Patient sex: M
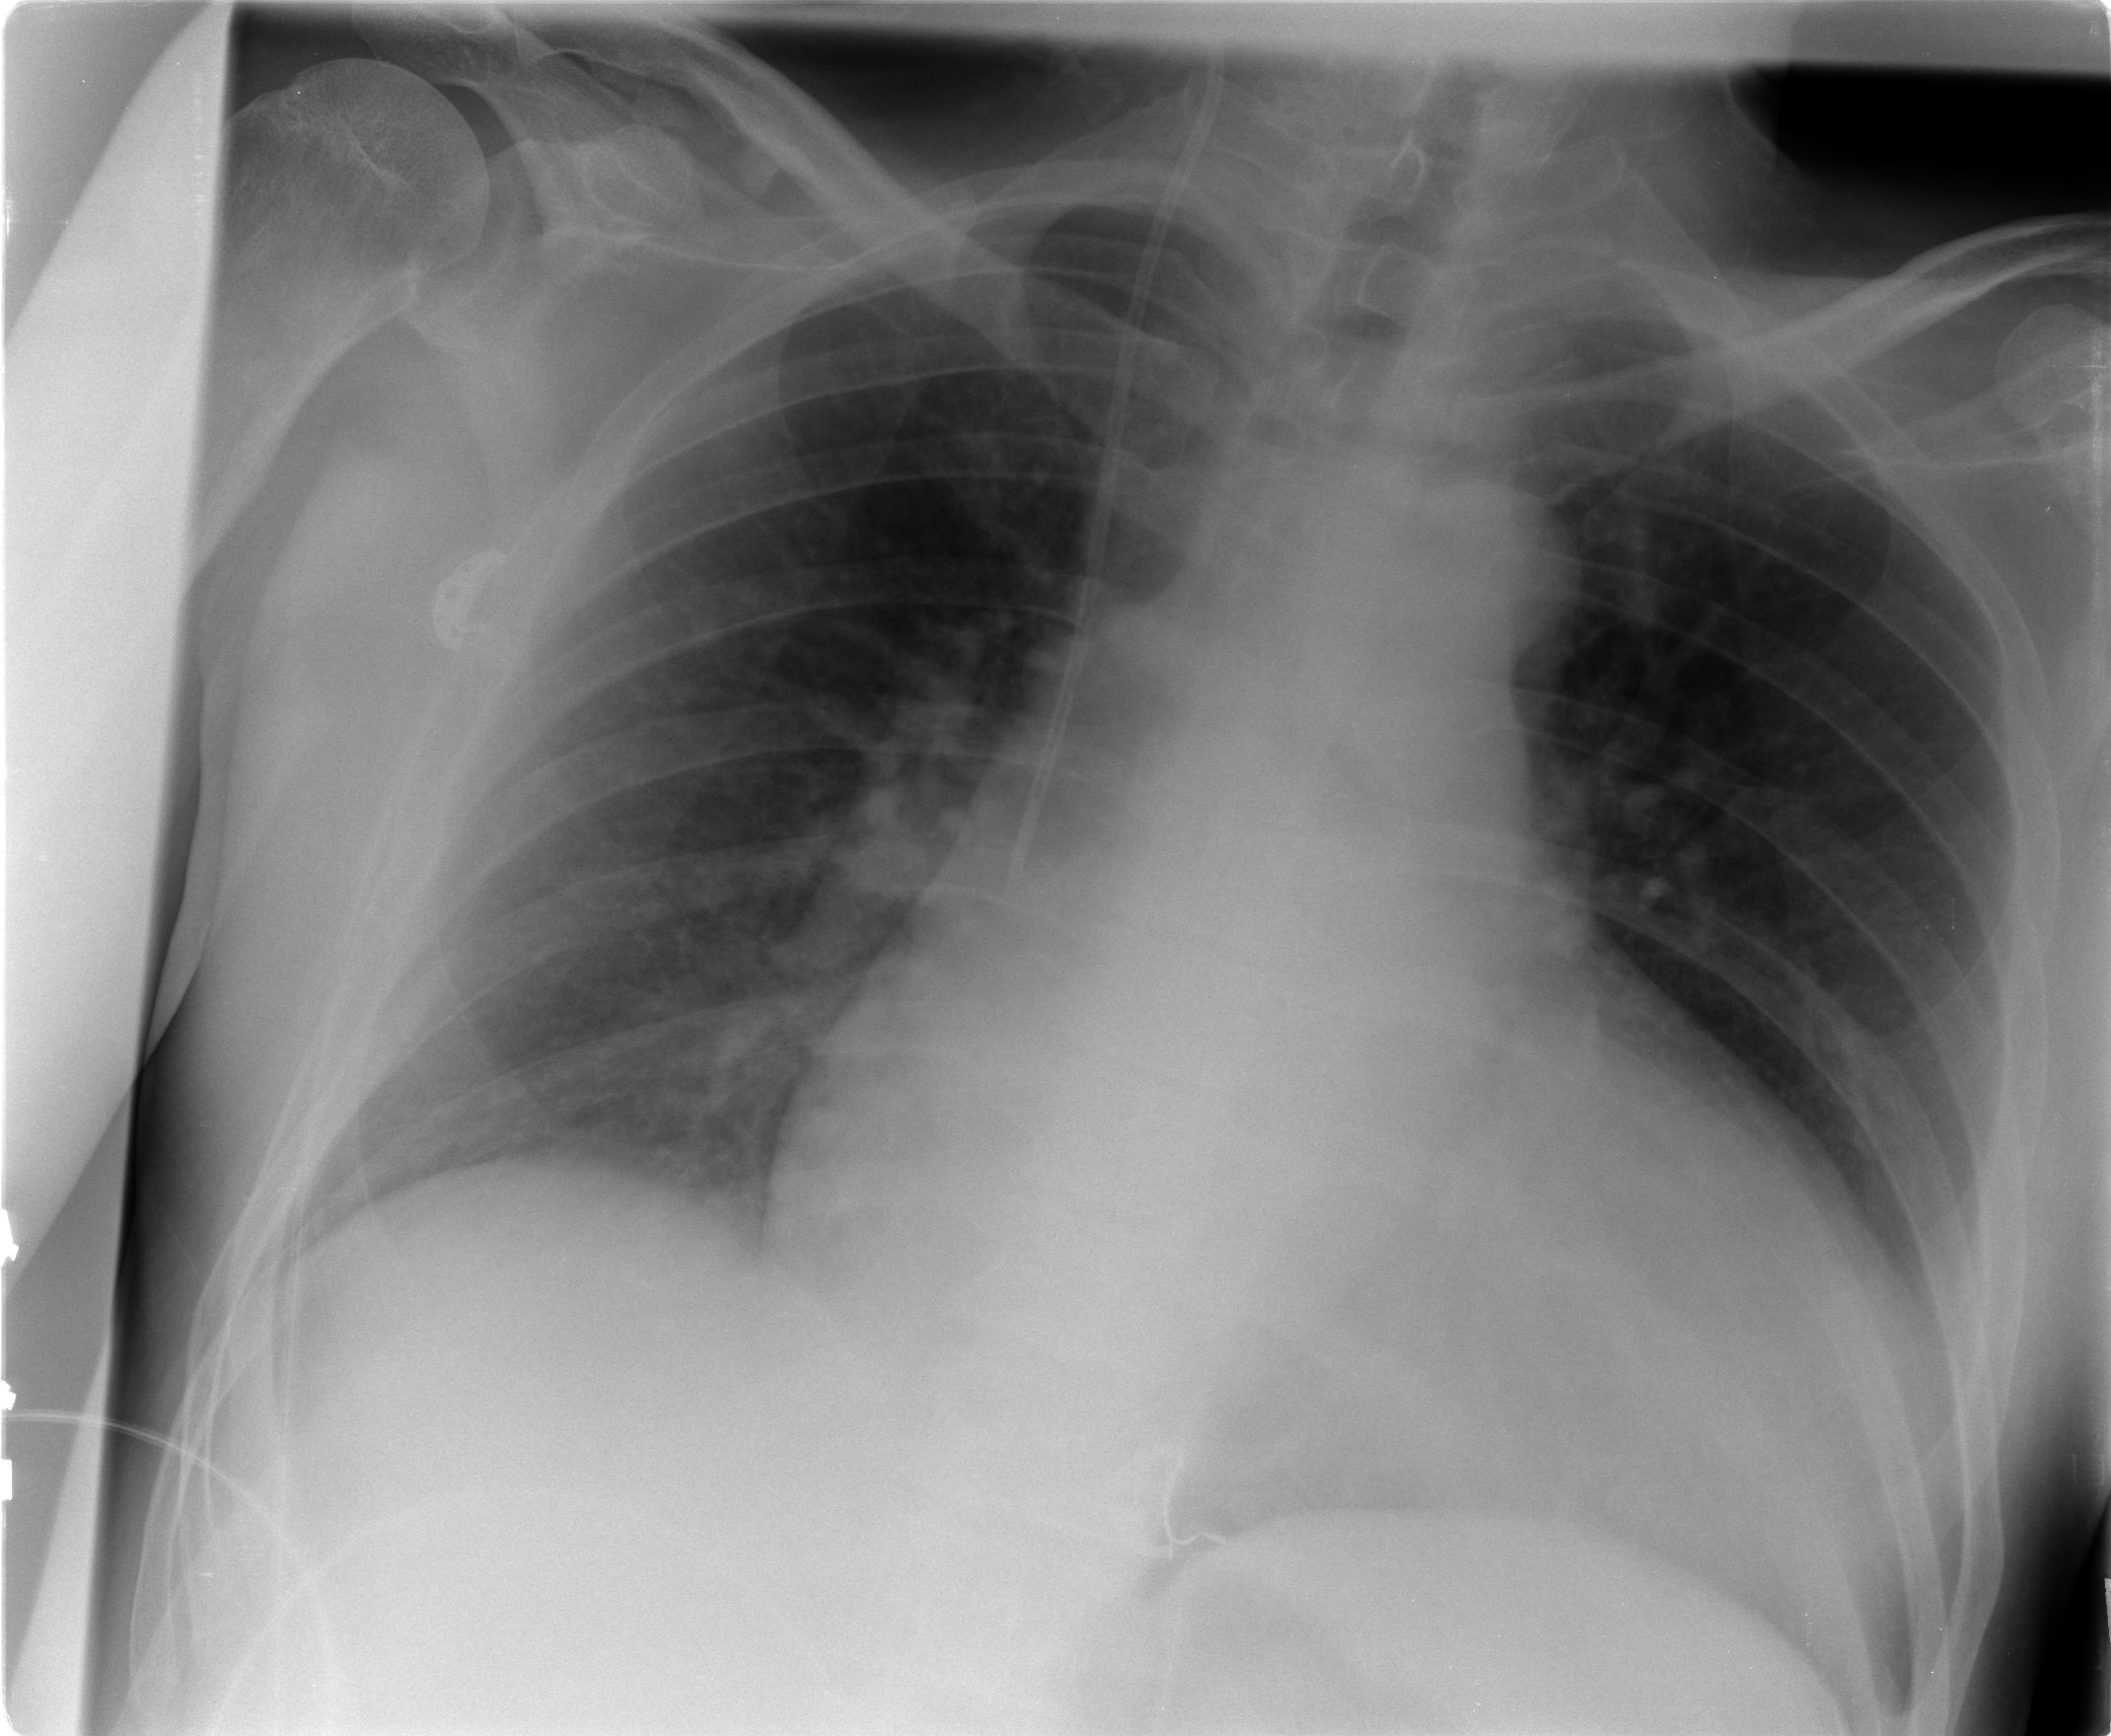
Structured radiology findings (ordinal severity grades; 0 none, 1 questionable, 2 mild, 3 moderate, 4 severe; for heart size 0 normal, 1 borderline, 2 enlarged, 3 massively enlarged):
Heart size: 3
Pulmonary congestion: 1
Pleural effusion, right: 0
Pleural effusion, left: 0
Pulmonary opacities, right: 0
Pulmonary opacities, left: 0
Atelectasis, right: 0
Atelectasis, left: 1